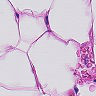
Metastatic tissue present: no